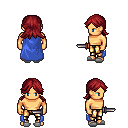
a pixel art fantasy rpg character, male body template, human, tanned skin, blue cape, gold greaves, brunette loose hair, white slippers, dagger, four views (front, back, left, right), 2x2 character sprite sheet, small pixel art, hard edges, no anti-aliasing